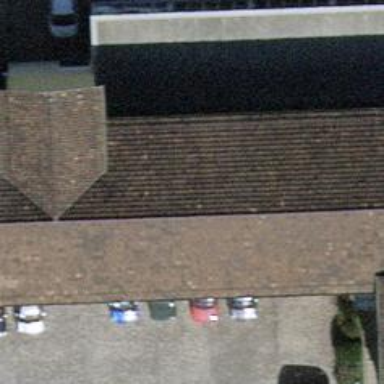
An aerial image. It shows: Car repair shop that offers both dealership and repair services.